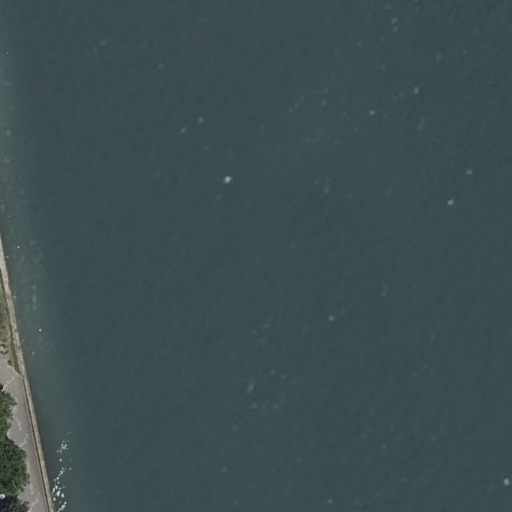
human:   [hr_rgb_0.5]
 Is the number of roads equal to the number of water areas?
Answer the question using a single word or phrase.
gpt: yes

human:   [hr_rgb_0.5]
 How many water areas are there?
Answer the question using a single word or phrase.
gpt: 1

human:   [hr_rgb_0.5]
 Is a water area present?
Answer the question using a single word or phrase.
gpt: yes

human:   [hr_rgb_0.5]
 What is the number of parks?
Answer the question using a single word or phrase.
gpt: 1

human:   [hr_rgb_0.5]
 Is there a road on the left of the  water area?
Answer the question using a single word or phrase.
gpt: yes

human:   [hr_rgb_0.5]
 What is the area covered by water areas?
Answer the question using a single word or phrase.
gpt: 10385m2

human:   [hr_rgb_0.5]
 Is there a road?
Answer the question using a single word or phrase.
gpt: yes

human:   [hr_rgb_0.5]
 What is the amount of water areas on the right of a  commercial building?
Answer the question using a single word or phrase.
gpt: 0

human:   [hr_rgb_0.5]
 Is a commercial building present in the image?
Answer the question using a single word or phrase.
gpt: no

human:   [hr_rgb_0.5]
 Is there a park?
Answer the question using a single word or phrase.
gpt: yes

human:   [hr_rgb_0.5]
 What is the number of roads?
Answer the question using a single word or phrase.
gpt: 1

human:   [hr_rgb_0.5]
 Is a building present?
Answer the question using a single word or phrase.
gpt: no

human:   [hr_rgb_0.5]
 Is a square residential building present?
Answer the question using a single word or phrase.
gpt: no

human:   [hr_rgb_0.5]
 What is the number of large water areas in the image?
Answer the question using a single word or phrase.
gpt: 1

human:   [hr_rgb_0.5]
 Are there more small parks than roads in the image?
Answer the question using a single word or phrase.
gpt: no

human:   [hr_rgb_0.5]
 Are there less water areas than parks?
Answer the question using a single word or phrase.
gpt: no

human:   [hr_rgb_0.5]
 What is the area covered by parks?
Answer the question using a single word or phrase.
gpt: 2744m2

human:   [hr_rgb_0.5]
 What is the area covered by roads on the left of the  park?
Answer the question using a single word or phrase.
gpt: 0m2

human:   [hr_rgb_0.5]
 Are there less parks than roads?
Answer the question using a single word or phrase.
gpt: no

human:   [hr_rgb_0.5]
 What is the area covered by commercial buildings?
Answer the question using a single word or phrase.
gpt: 0m2

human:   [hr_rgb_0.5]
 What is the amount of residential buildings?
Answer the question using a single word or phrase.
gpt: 0

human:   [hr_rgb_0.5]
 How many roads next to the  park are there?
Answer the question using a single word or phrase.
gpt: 1

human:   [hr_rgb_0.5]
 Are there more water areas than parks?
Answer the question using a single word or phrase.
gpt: no

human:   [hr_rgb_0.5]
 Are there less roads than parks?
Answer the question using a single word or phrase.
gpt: no

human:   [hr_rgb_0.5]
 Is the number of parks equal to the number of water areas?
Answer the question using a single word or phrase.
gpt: yes

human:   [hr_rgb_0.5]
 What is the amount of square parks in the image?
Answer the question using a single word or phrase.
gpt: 0

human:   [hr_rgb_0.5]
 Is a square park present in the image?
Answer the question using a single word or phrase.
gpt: no

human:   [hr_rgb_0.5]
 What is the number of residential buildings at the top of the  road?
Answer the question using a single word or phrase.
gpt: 0

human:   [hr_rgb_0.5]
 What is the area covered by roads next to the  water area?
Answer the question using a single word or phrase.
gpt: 0m2

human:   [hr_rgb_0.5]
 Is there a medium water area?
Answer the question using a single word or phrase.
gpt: no

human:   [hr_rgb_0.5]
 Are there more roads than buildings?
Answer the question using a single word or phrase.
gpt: yes

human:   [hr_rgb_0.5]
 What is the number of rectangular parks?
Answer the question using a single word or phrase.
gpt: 1

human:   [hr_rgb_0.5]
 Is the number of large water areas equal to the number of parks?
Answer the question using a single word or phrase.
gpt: yes

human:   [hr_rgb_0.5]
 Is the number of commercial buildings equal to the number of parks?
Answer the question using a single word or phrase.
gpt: no

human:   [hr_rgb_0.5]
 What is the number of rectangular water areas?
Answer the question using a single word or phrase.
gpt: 1

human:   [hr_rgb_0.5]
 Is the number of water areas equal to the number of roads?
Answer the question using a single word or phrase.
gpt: yes

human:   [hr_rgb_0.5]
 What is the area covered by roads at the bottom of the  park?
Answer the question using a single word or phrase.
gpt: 0m2

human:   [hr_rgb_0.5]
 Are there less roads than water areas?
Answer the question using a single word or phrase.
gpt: no

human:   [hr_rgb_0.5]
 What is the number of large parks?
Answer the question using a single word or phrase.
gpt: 1

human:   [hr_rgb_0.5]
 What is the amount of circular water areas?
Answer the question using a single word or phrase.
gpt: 0

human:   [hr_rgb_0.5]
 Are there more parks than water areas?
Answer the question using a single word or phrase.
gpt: no

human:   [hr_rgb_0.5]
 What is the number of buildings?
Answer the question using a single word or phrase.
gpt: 0

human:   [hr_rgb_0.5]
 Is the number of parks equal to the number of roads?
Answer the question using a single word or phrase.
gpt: yes

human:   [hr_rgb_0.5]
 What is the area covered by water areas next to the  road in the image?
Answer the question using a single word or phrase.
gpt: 10385m2

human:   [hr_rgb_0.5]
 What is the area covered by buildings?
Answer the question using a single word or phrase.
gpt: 0m2

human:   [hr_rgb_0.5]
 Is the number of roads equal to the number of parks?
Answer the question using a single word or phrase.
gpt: yes

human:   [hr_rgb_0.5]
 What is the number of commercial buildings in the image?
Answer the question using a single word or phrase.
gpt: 0

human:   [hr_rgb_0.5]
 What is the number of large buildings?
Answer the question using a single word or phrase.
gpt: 0

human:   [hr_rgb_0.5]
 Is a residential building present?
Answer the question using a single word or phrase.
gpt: no

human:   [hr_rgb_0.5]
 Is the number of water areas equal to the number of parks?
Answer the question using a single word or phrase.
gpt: yes

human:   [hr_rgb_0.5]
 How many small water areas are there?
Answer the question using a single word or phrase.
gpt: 0

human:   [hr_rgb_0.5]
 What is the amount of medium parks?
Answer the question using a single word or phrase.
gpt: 0

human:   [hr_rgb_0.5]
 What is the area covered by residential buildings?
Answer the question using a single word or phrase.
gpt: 0m2

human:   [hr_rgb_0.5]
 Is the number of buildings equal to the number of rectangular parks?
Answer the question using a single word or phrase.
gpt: no

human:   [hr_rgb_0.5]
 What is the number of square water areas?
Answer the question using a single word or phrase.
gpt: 0

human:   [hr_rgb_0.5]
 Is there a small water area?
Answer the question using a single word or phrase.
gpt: no

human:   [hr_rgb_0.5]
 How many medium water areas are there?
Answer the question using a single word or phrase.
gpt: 0

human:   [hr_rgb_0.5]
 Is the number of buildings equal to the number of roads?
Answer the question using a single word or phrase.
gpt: no

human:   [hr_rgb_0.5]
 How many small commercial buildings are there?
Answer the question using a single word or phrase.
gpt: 0

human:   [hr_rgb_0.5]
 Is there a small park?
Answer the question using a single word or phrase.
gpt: no

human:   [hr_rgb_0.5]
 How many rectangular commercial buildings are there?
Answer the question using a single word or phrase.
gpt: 0

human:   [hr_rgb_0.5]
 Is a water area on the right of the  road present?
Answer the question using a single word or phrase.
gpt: no

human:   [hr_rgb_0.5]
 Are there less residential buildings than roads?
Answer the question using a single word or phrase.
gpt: yes

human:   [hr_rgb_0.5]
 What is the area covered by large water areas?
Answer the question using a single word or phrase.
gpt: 10385m2